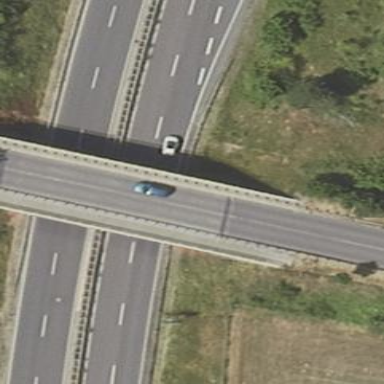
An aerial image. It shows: Man-made bridge.